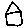
Label: house